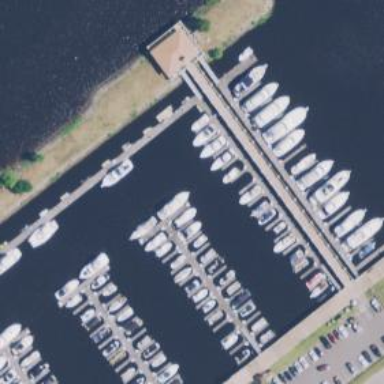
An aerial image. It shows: Marina on leisure land.